【题型】选择题　【知识点】解析几何　【难度】easy
抛物线 $x^2 = 2py(p > 0)$ 的焦点为$F$，抛物线的准线与双曲线$\dfrac{x^2}{2} - \dfrac{y^2}{3} = 1$ 相交于$A,B$两点， 若 $\triangle ABF$ 为等边三角形， 则$p$ 的值为（ ）

\vspace{0.2cm}
\noindent A．$\sqrt{2}$ \qquad B．$6\sqrt{2}$ \qquad C．$\sqrt{3}$ \qquad D．$2\sqrt{3}$

\vspace{0.2cm}
【解答】

\noindent \textbf{【答案】} D

\vspace{0.2cm}
\noindent \textbf{【分析】} 根据抛物线的几何性质可得准线方程为$y = -\dfrac{p}{2}$，即可与双曲线联立得$x = \pm\sqrt{2 + \dfrac{p^2}{6}}$，再根据等边三角形的性质求解即可.

\vspace{0.2cm}
\noindent \textbf{【详解】} 由题意抛物线的焦点坐标为$\left(0,\dfrac{p}{2}\right)$，准线方程为$y = -\dfrac{p}{2}$，

\vspace{0.2cm}
\noindent 准线方程与双曲线联立 $\begin{cases}\dfrac{x^2}{2} - \dfrac{y^2}{3} = 1 \\ y = -\dfrac{p}{2}\end{cases}$ 得$\dfrac{x^2}{2} - \dfrac{p^2}{12} = 1$，解得$x = \pm\sqrt{2 + \dfrac{p^2}{6}}$，
所以$|AB| = 2\sqrt{2 + \dfrac{p^2}{6}}$，
因为$\triangle ABF$为等边三角形，所以$\dfrac{\sqrt{3}}{2}|AB| = p$，
即有$\dfrac{\sqrt{3}}{2}\cdot 2\sqrt{2 + \dfrac{p^2}{6}} = p$，解得$p = 2\sqrt{3}$，
故选：D．

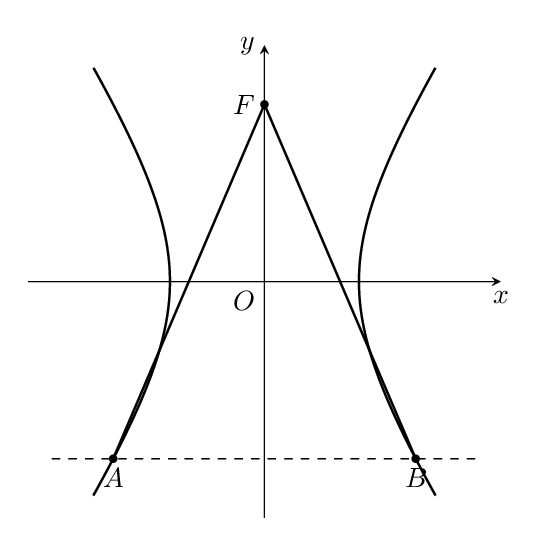